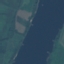
Land use / land cover: River